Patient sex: M
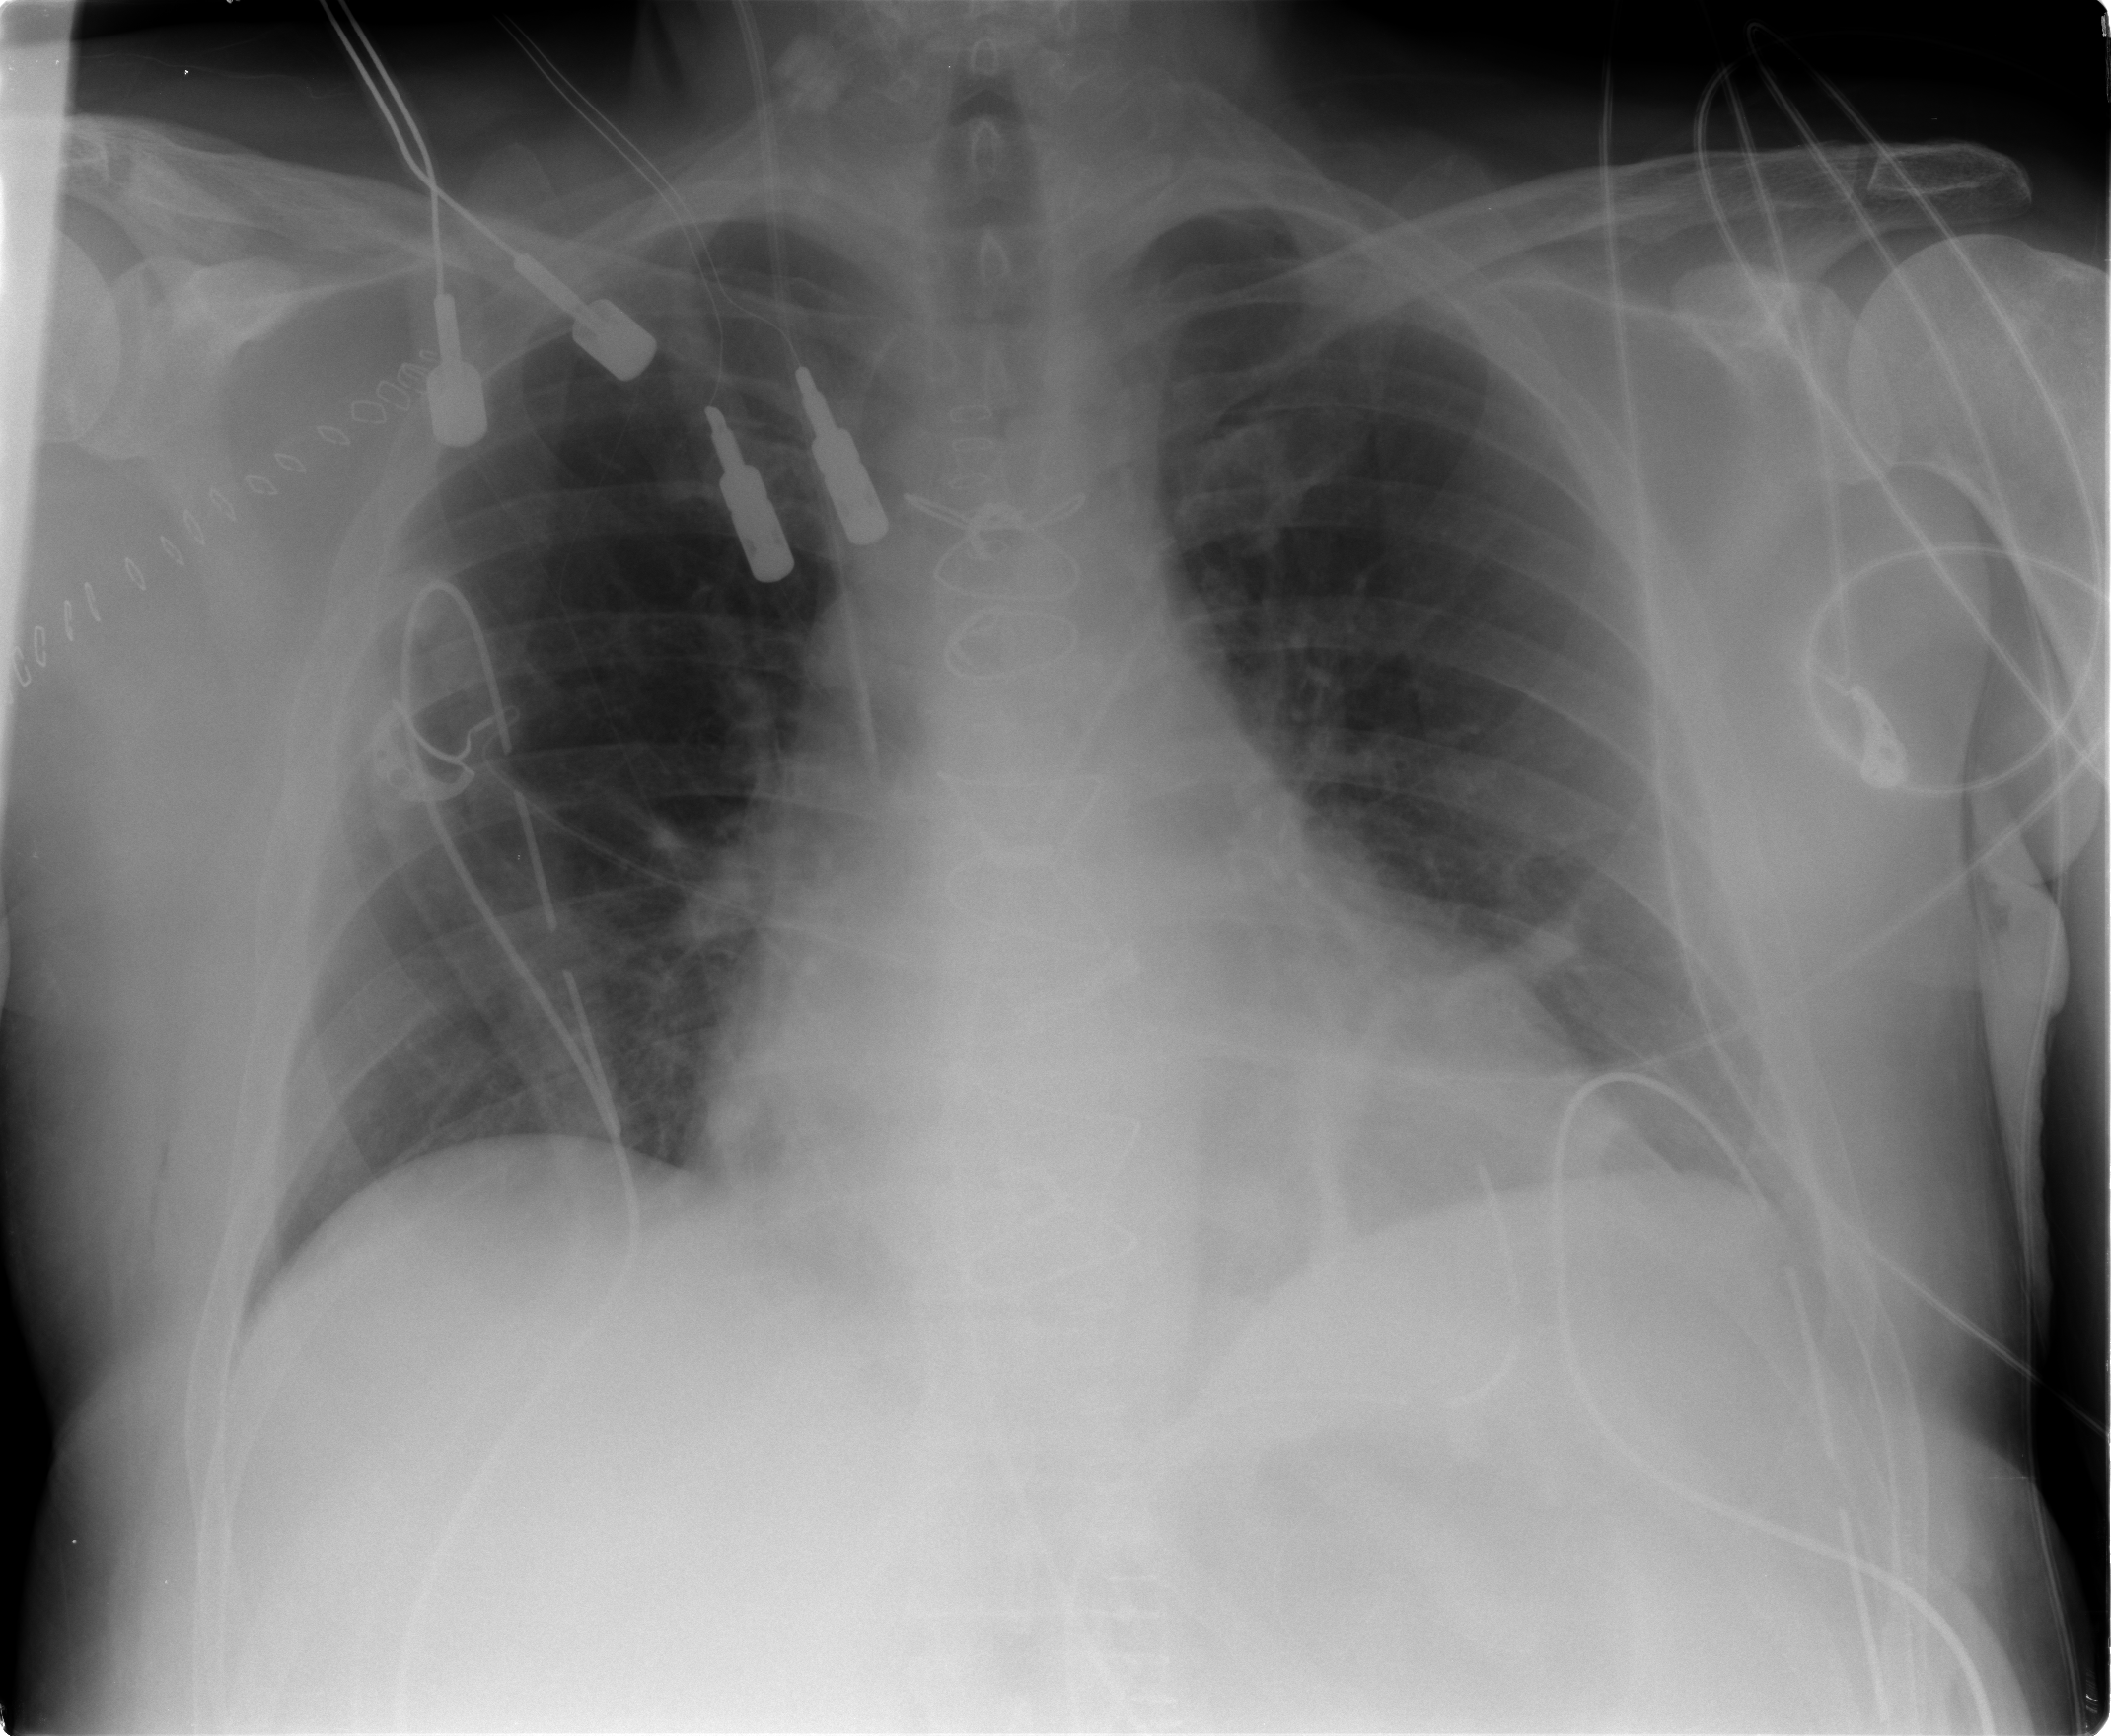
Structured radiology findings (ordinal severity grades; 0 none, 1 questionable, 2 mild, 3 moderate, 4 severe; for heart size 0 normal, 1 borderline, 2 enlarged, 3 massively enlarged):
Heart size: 0
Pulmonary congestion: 0
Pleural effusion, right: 0
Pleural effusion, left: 1
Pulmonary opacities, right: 0
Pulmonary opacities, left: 0
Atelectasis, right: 2
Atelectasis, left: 2